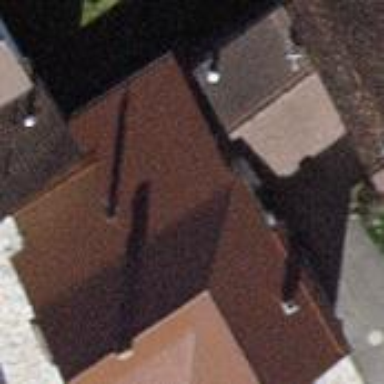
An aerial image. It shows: Gabled roofed house.